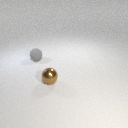
small brown metal sphere to the right of small gray rubber sphere